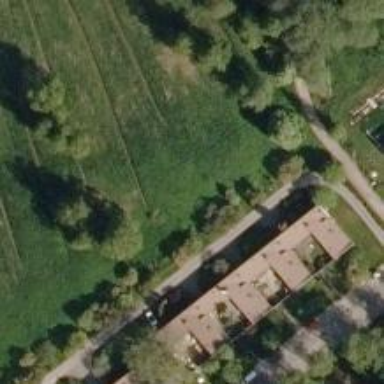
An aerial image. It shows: Terrace building.